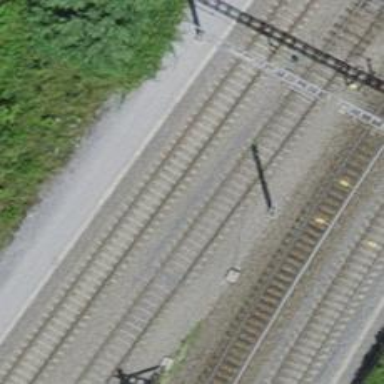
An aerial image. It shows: Single-track railway with electrified contact lines.